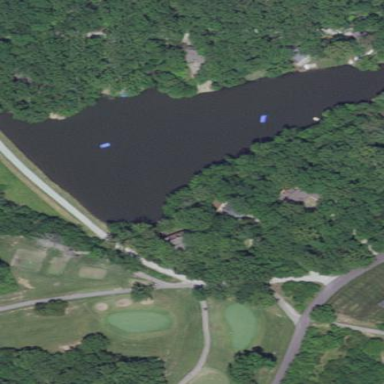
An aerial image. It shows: Lake serving as water hazard for the golf course.